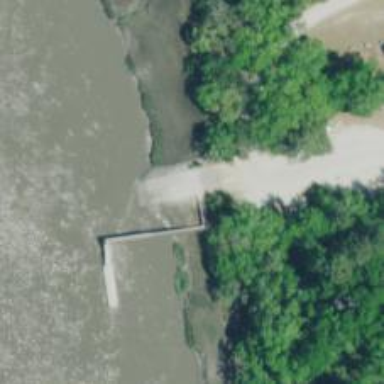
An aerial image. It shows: Slipway on service road.